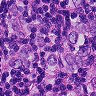
Metastatic tissue present: yes